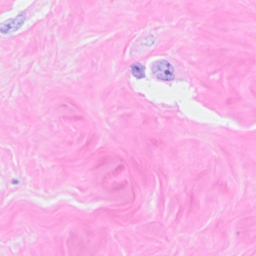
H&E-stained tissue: Breast